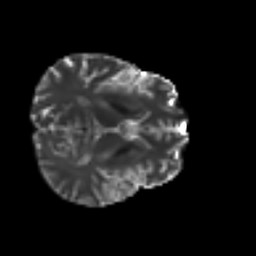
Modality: T2w
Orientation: axial
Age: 32
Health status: ill
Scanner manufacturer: philips
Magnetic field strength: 3 T
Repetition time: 9 s
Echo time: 0.127 s